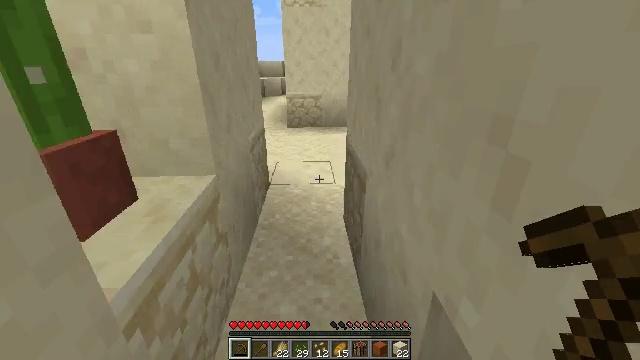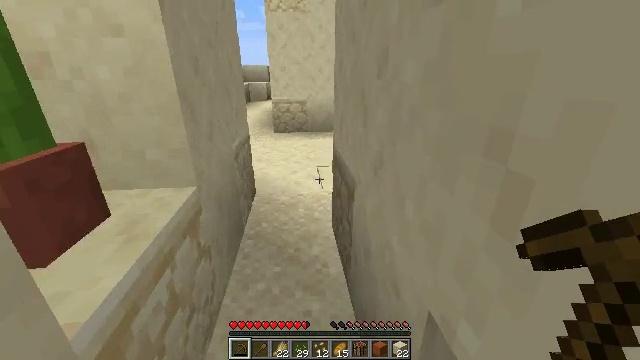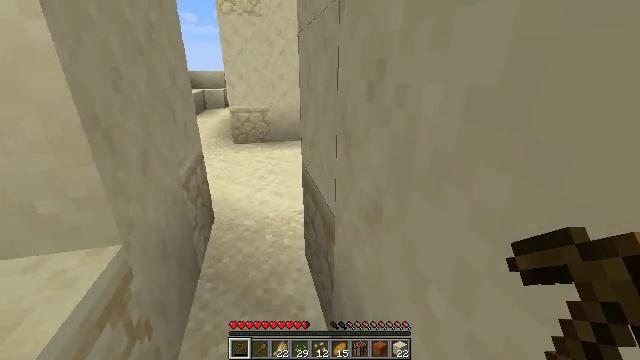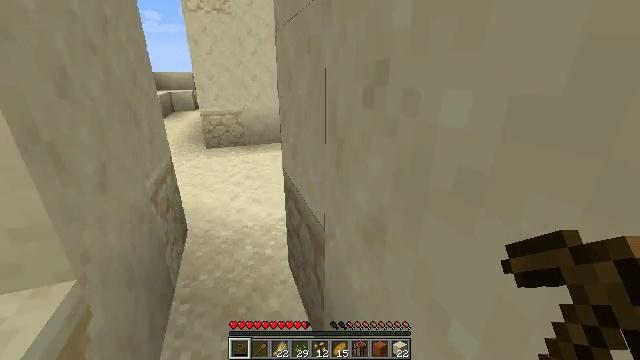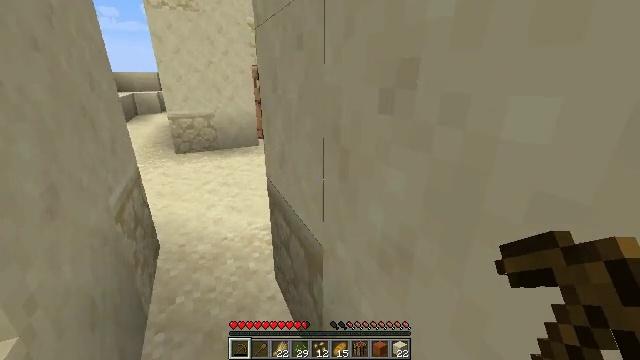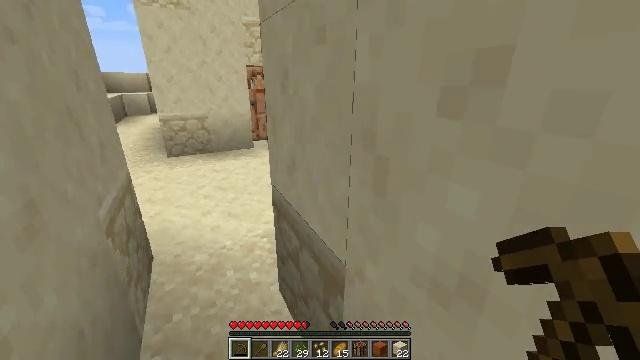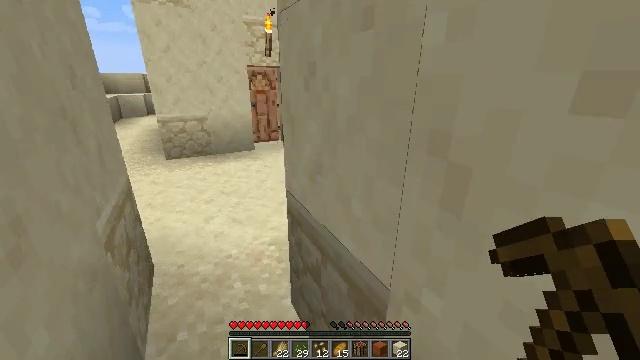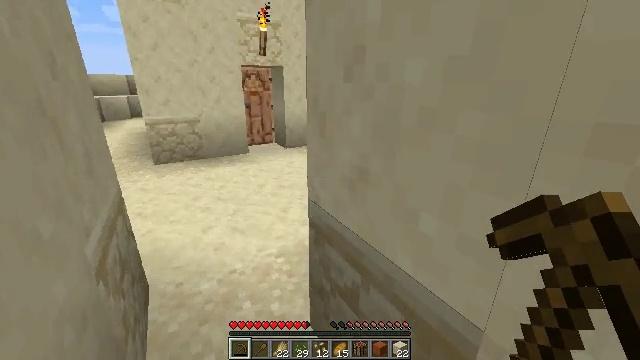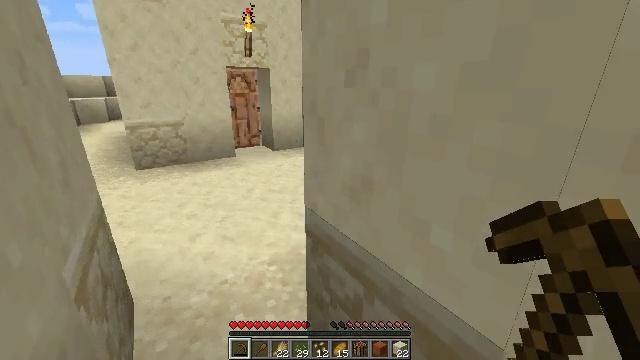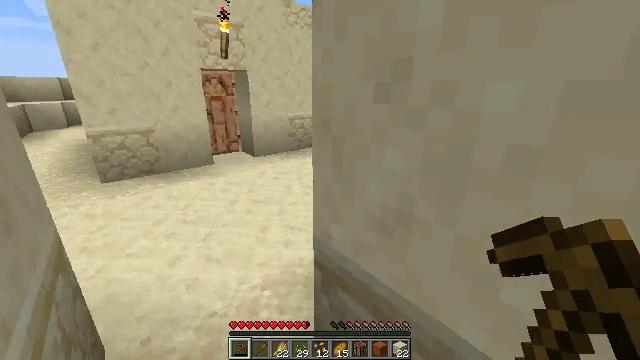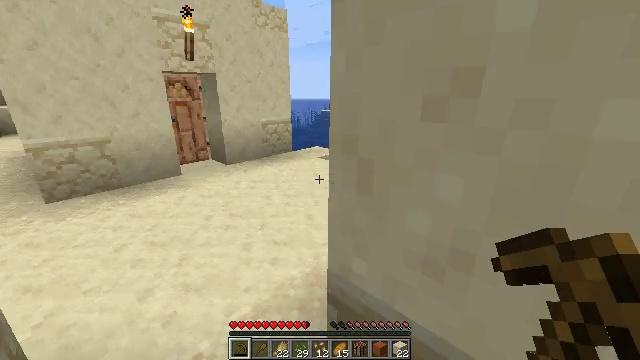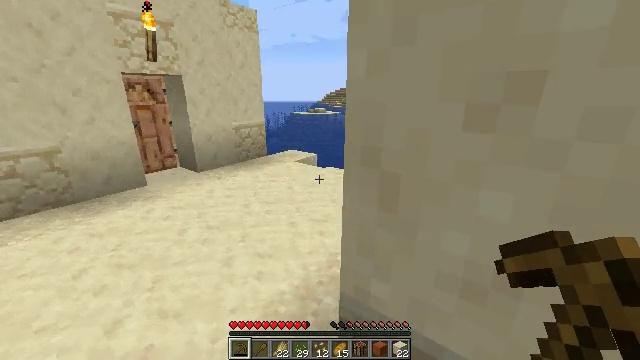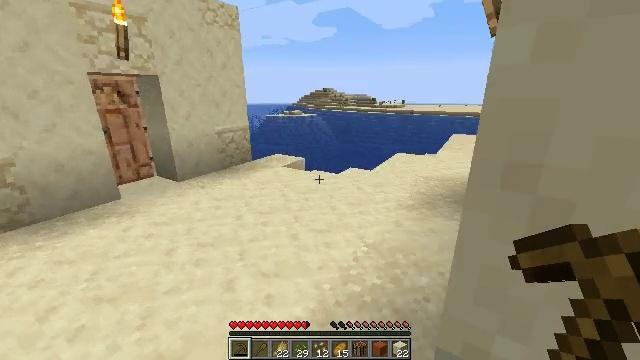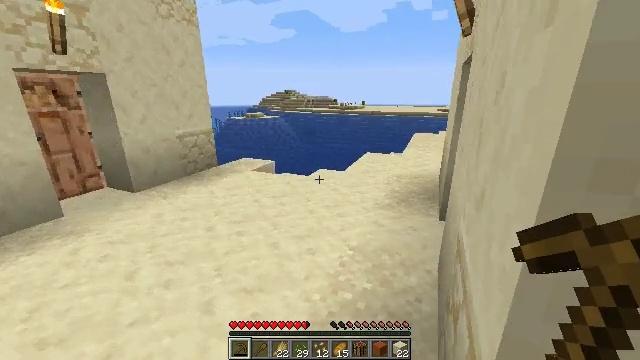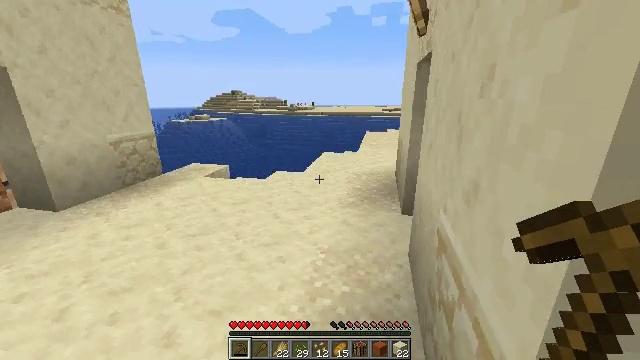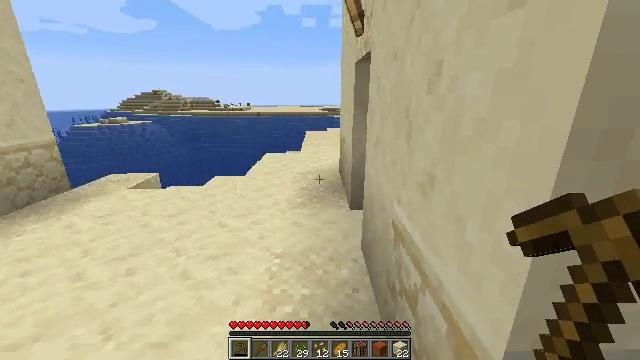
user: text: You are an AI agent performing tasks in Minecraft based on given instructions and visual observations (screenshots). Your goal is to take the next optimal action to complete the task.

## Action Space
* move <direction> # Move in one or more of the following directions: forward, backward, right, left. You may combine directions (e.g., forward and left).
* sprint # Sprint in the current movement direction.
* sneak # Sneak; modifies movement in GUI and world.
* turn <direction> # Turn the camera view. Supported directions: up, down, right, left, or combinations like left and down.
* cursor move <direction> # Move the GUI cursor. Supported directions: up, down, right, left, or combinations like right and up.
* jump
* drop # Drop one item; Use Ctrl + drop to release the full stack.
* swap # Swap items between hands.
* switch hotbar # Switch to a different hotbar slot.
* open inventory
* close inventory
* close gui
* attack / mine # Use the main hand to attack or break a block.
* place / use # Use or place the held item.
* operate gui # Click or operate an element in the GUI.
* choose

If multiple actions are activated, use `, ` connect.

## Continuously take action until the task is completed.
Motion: motion action
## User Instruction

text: Left-click to destroy the cyan bed.
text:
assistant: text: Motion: move forward, turn right
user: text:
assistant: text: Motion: move forward and move left, turn right and up
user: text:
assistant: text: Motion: move forward and move left, turn right
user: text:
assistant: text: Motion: move forward and move left, turn right
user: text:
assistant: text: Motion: move forward and move left, turn right
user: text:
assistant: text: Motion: move forward and move left
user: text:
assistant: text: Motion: move forward and move left, turn right
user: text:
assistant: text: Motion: move forward and move left, turn right
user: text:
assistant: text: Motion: move forward and move left, turn right
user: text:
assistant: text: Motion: move forward and move left, turn right
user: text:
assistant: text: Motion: move forward and move left, turn right
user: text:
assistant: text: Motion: move forward and move left, turn right
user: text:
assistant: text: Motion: move forward and move left, turn right
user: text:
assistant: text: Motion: move forward and move left, turn right
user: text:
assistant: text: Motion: move forward and move left, turn right
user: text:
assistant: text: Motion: move forward and move left, turn right
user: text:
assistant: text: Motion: move forward and move left, turn right
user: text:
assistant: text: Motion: move forward and move left, turn right
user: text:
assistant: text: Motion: move forward and move left, turn right
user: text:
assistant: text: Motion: move forward and move left, turn right
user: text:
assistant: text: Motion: move forward and move left, turn right
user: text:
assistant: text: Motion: move forward and move left
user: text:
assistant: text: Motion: move forward and move left, turn right
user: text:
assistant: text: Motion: move forward and move left, turn right
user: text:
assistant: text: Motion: move forward and move left, turn right
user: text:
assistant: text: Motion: move left
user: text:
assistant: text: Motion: move left, turn right
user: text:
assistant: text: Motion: move left, turn right
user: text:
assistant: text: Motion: move left, turn right
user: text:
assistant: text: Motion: turn right